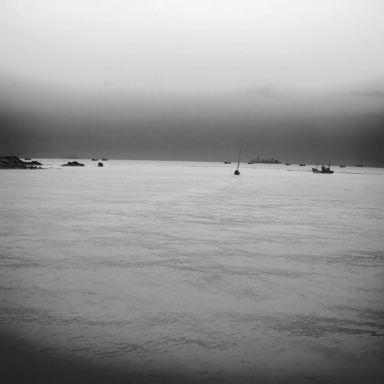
There are nine bulk_carriers in the infrared image.